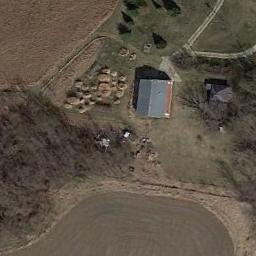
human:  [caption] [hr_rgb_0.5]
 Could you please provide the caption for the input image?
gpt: The sparse residential is on the bare land next to some trees .

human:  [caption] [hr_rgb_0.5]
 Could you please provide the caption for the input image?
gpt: Here is a gorgeous home with a trail behind and a row of trees in front .

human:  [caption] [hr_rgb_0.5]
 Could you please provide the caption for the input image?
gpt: Many trees are beside the sparse residential .

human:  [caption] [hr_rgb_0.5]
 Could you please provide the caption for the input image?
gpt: In a sparse residential area there is a house and many withered trees surrounded by open land and farmland .

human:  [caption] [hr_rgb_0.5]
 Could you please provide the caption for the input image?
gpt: A sparse residential area with many brown trees and a building .